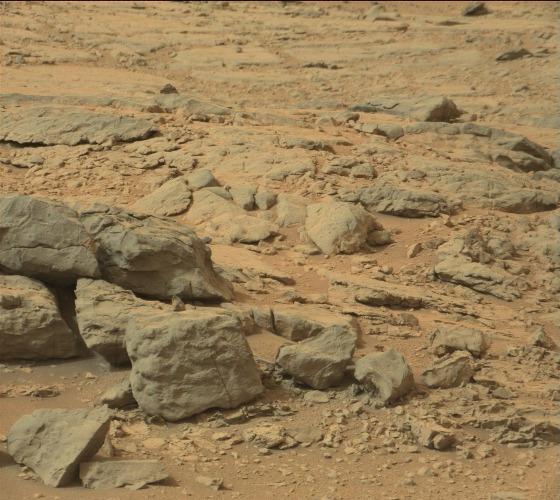
Terrain classes present: Bedrock, Gravel / Sand / Soil, Rock, Shadow